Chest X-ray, PA view. Patient: 64 years old, sex M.
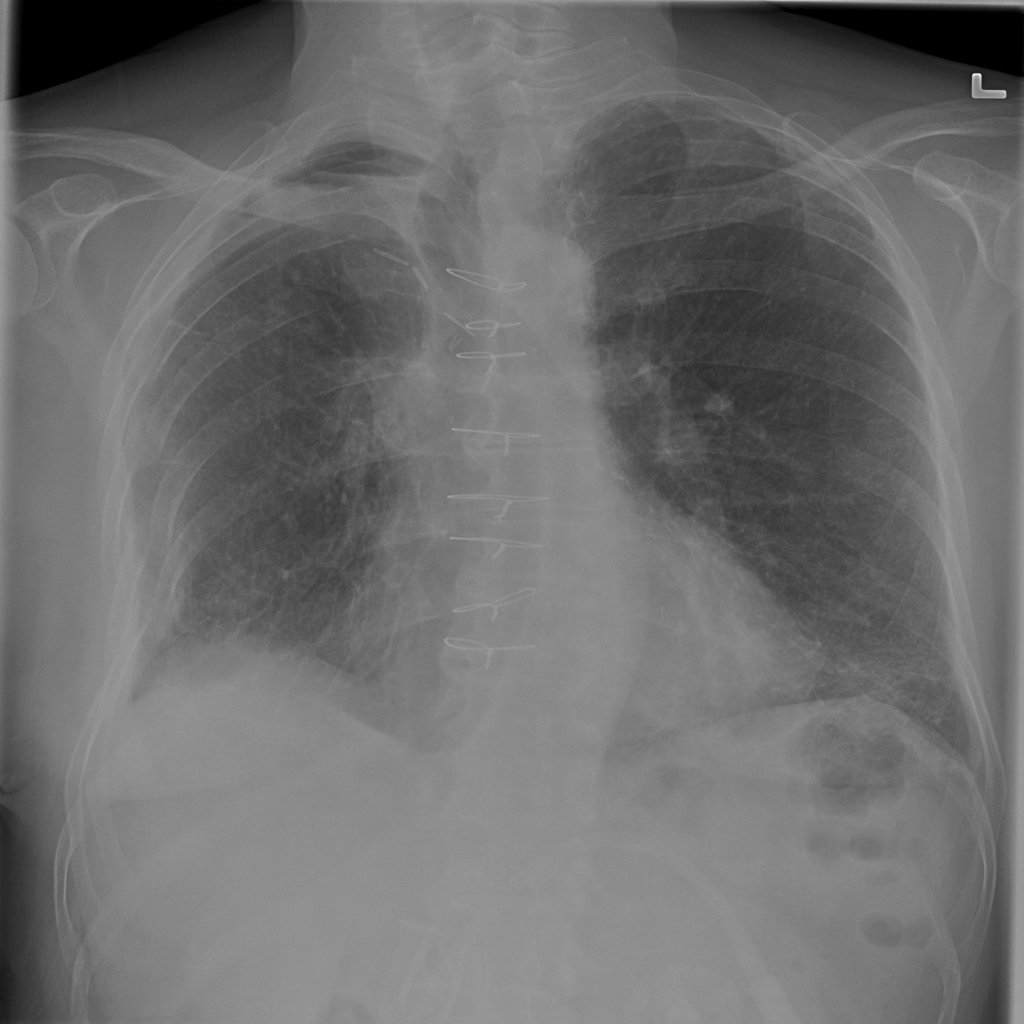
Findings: Atelectasis